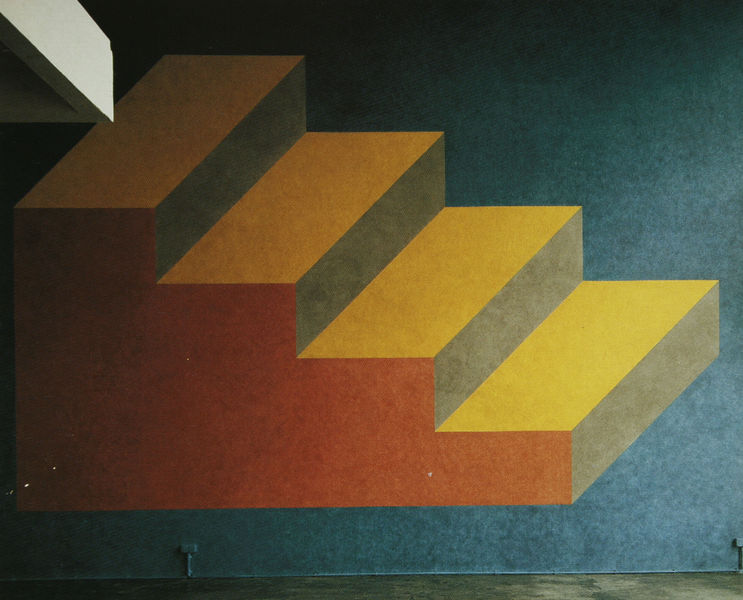
Titel: Installation Ulrich Ruckriem, Frankfurt - Isometric figure
Künstler: Sol Lewitt
Schlagwörter: blau, gelb, grün, ocker, hintergrund, licht, orange, raum, weiss, zimmer, rot, malerei, wand, feld, felder, boden, innen, farben, fläche, flächen, mauer, farbe, treppe, treppen, wandmalerei, stufe, stufen, foto, wände, vier, treppenstufen, geometrisch, mauern, fresko, sol, wandbild, geometrie, lewitt, fgur, isometrie, perspektieve, sol lewitt, organg, axonometrie, homegen, sol l